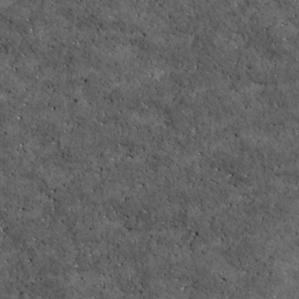
Label: non_frost